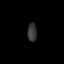
Tissue: lung
Cell type: B cells
Senescence score: 0.5538
Nuclear area (px): 164
Mean DAPI intensity: 55.902